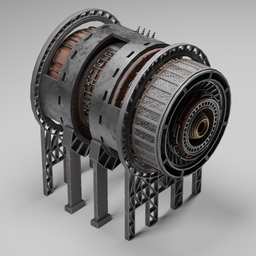
Label: mechanical